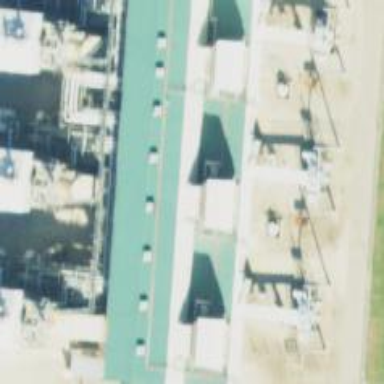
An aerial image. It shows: Gas turbine power generator.